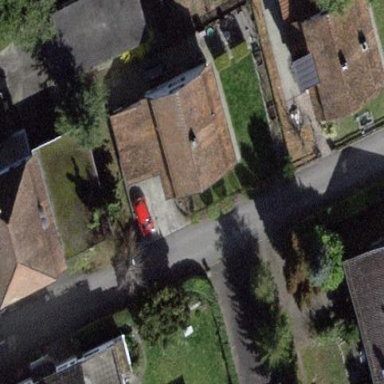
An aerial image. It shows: Building with tiled roof.